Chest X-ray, AP view. Patient: 73 years old, sex M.
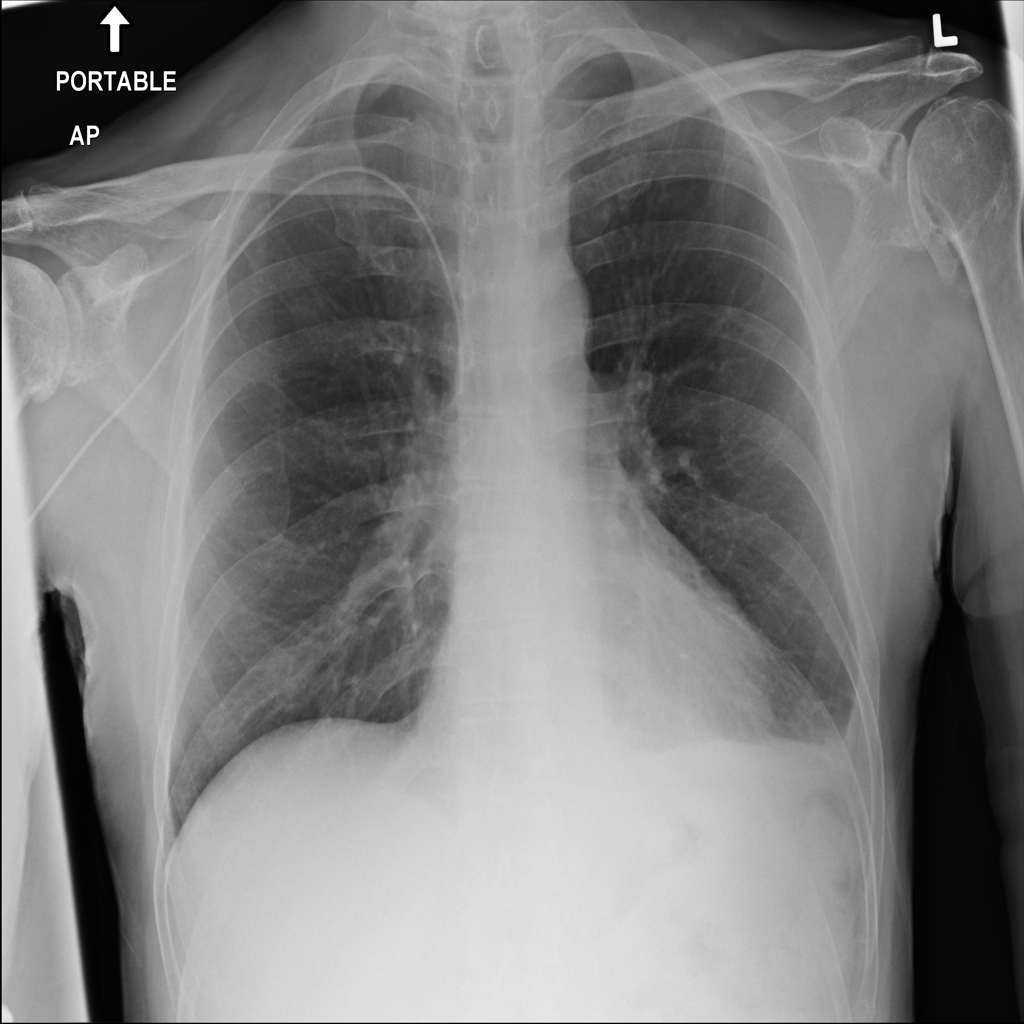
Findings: No Finding